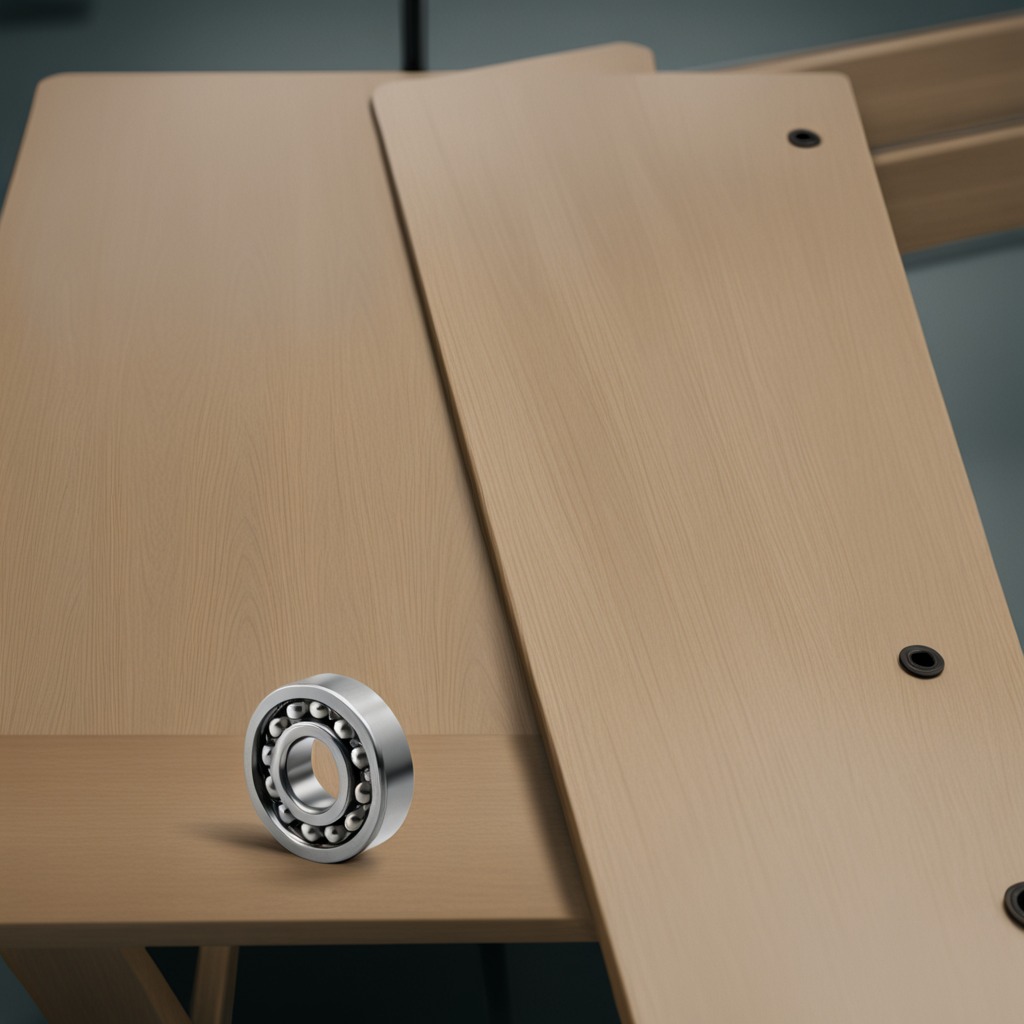
A metal ball bearing is lying on the workbench.